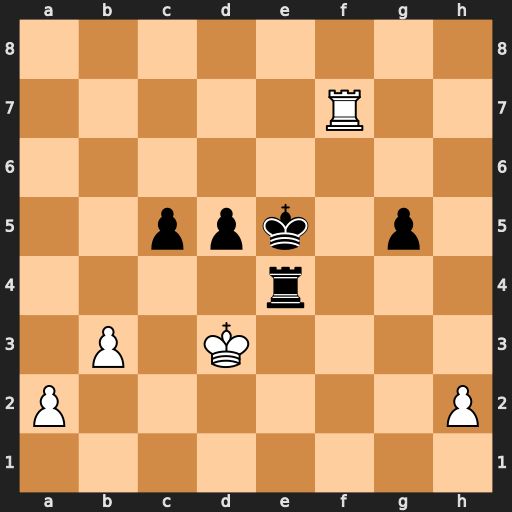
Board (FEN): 8/5R2/8/2ppk1p1/4r3/1P1K4/P6P/8
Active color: w
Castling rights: -
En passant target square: -
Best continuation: Re7+ Kf4 Rxe4+ dxe4+ Ke2